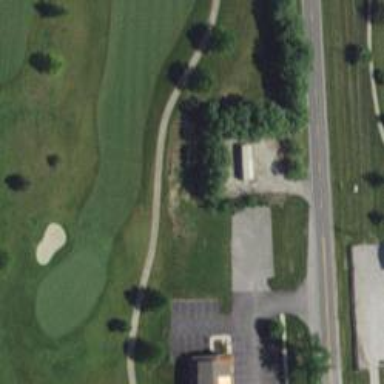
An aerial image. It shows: Pathway for golfing.